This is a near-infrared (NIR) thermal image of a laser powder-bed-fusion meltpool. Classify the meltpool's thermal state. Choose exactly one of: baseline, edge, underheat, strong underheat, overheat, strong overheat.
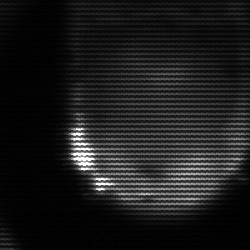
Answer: edge